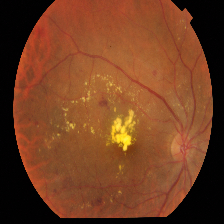
Diabetic retinopathy grade: Proliferative DR